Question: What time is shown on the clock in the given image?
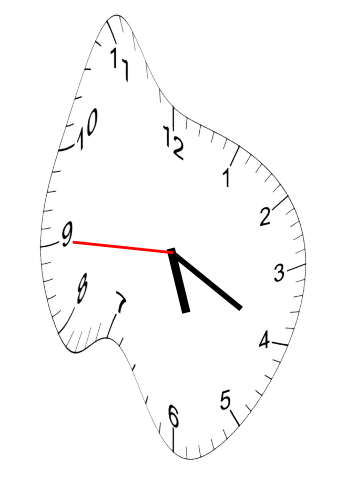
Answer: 05:19:45